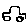
Label: car